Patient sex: M
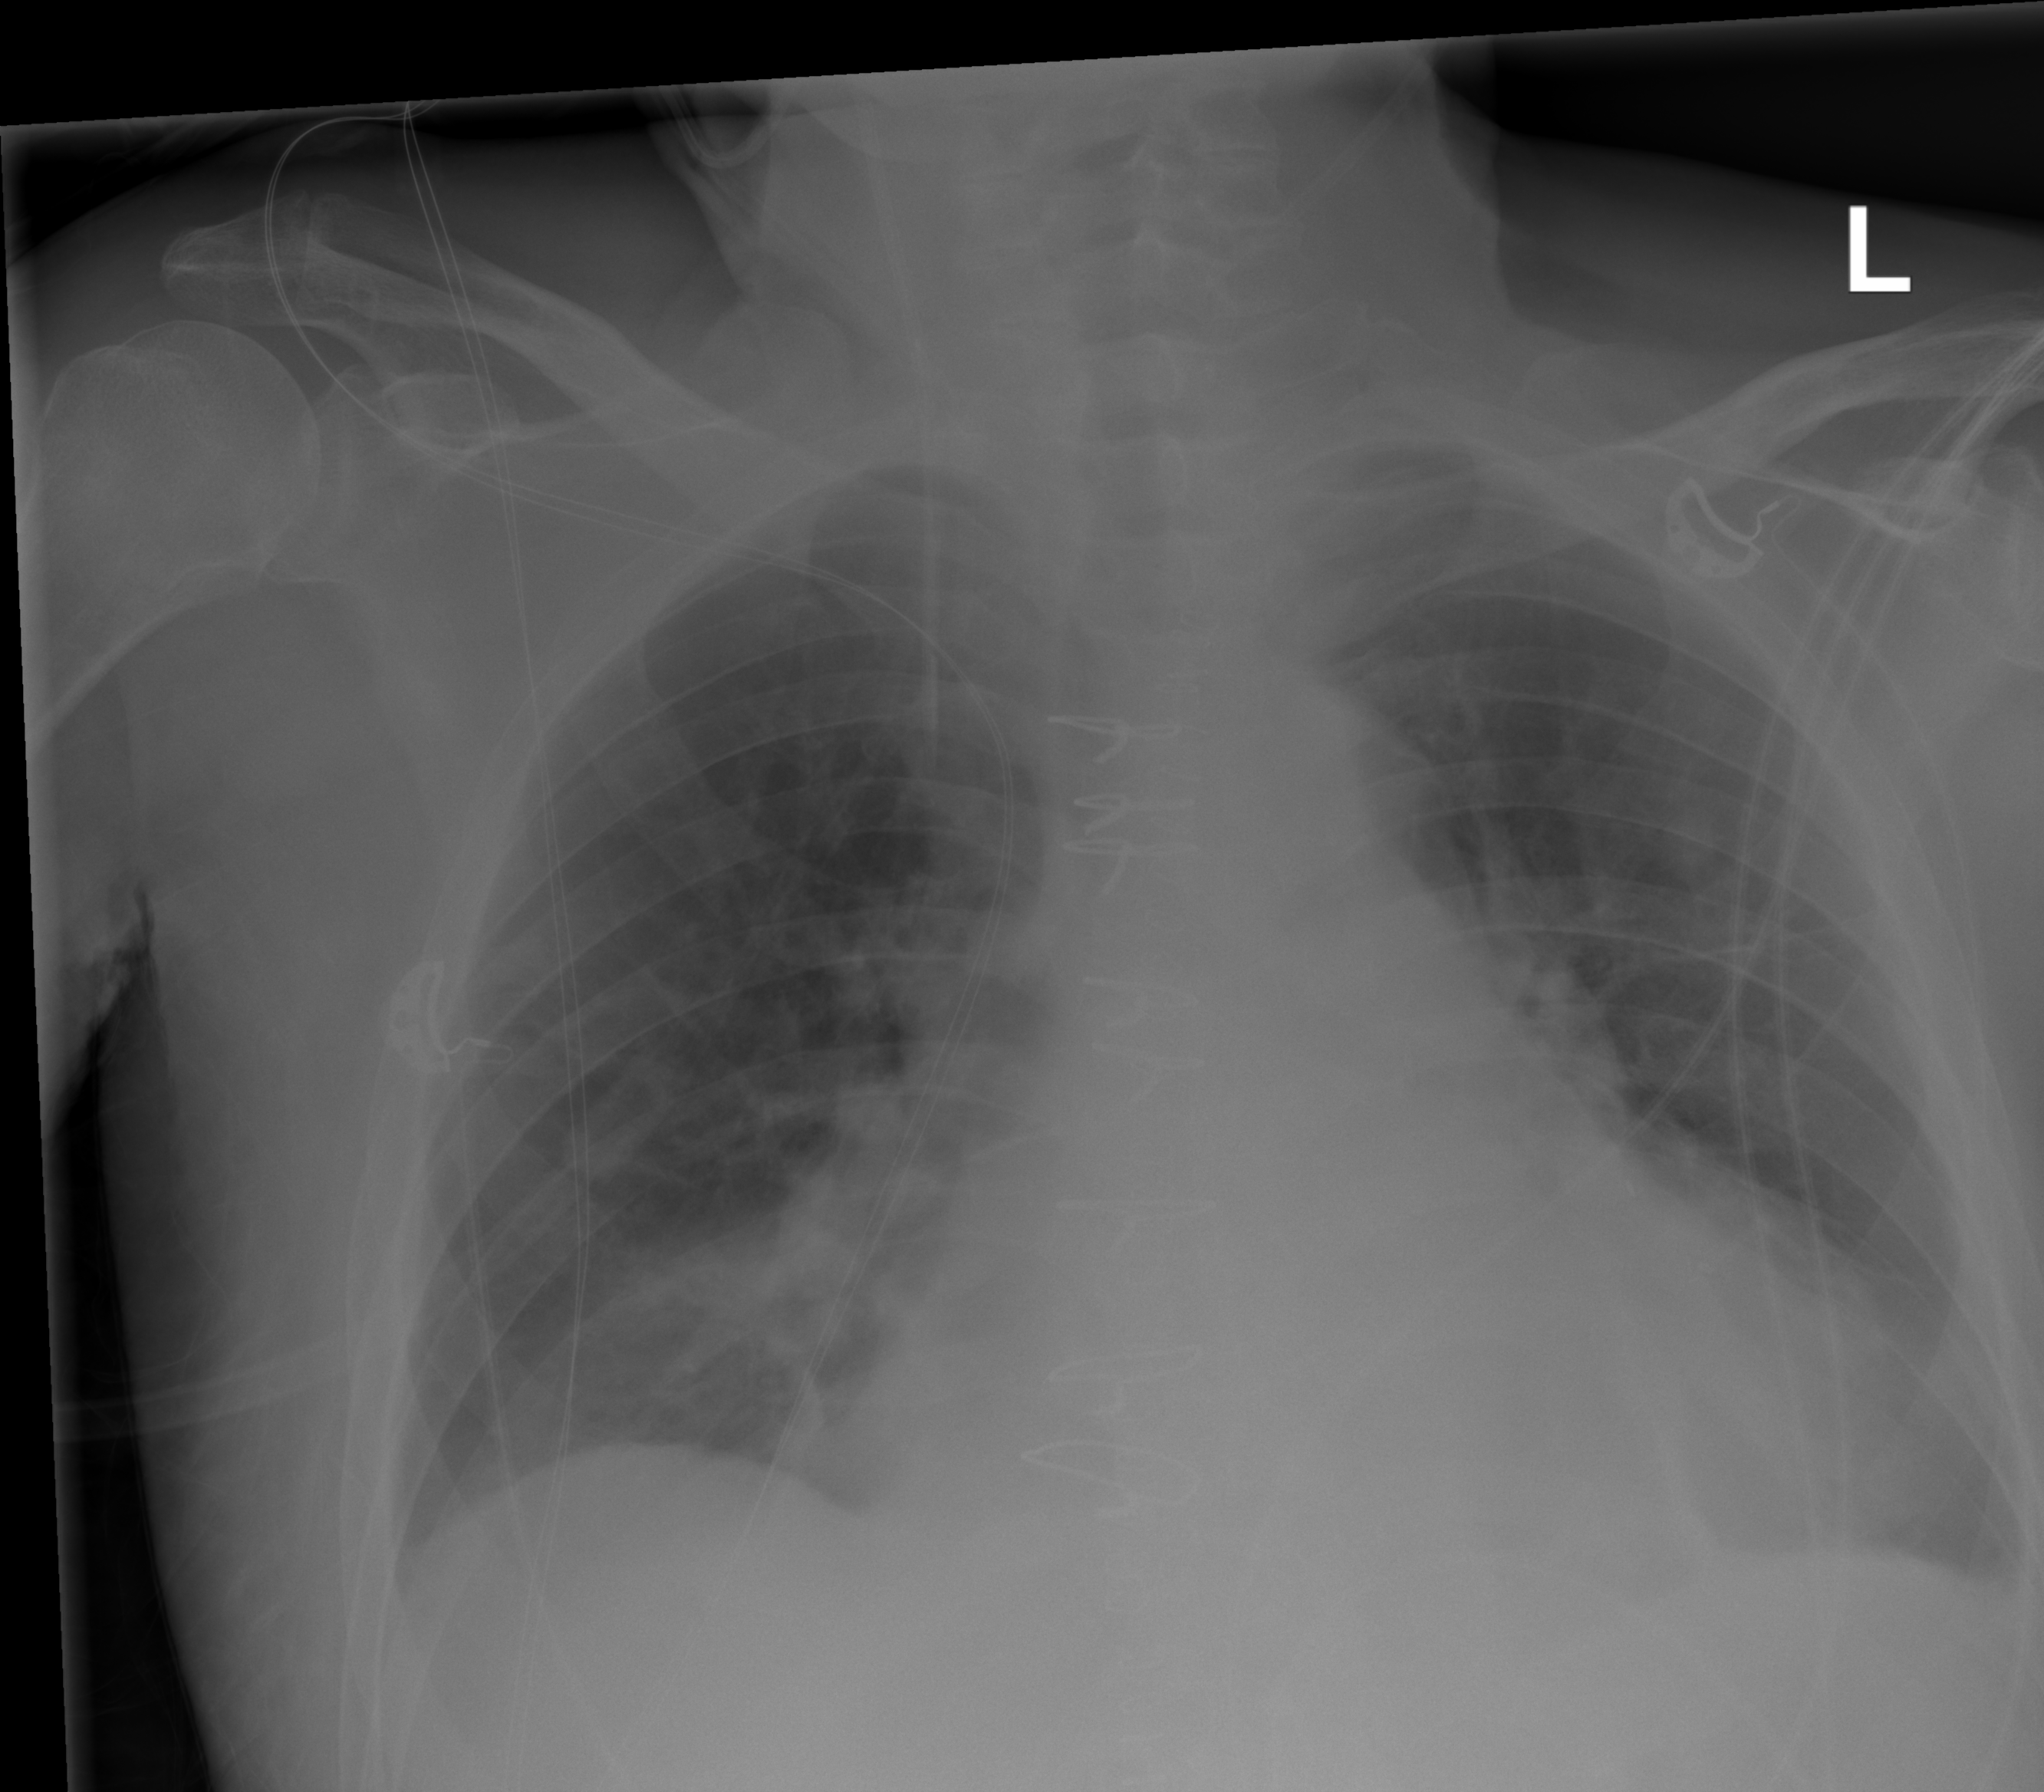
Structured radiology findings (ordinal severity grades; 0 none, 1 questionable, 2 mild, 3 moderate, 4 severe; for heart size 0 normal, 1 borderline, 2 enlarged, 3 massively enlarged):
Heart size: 2
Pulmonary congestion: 2
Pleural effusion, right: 2
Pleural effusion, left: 2
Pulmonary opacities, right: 0
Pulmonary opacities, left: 0
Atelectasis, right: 0
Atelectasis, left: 0